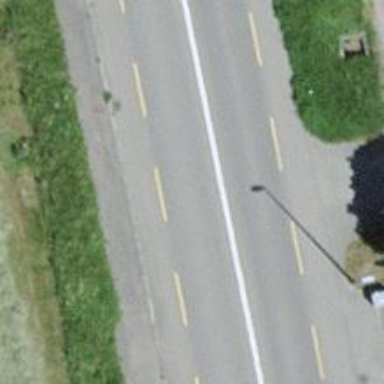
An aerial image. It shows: Primary highway with asphalt surface and designated lane for cyclists.